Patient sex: M
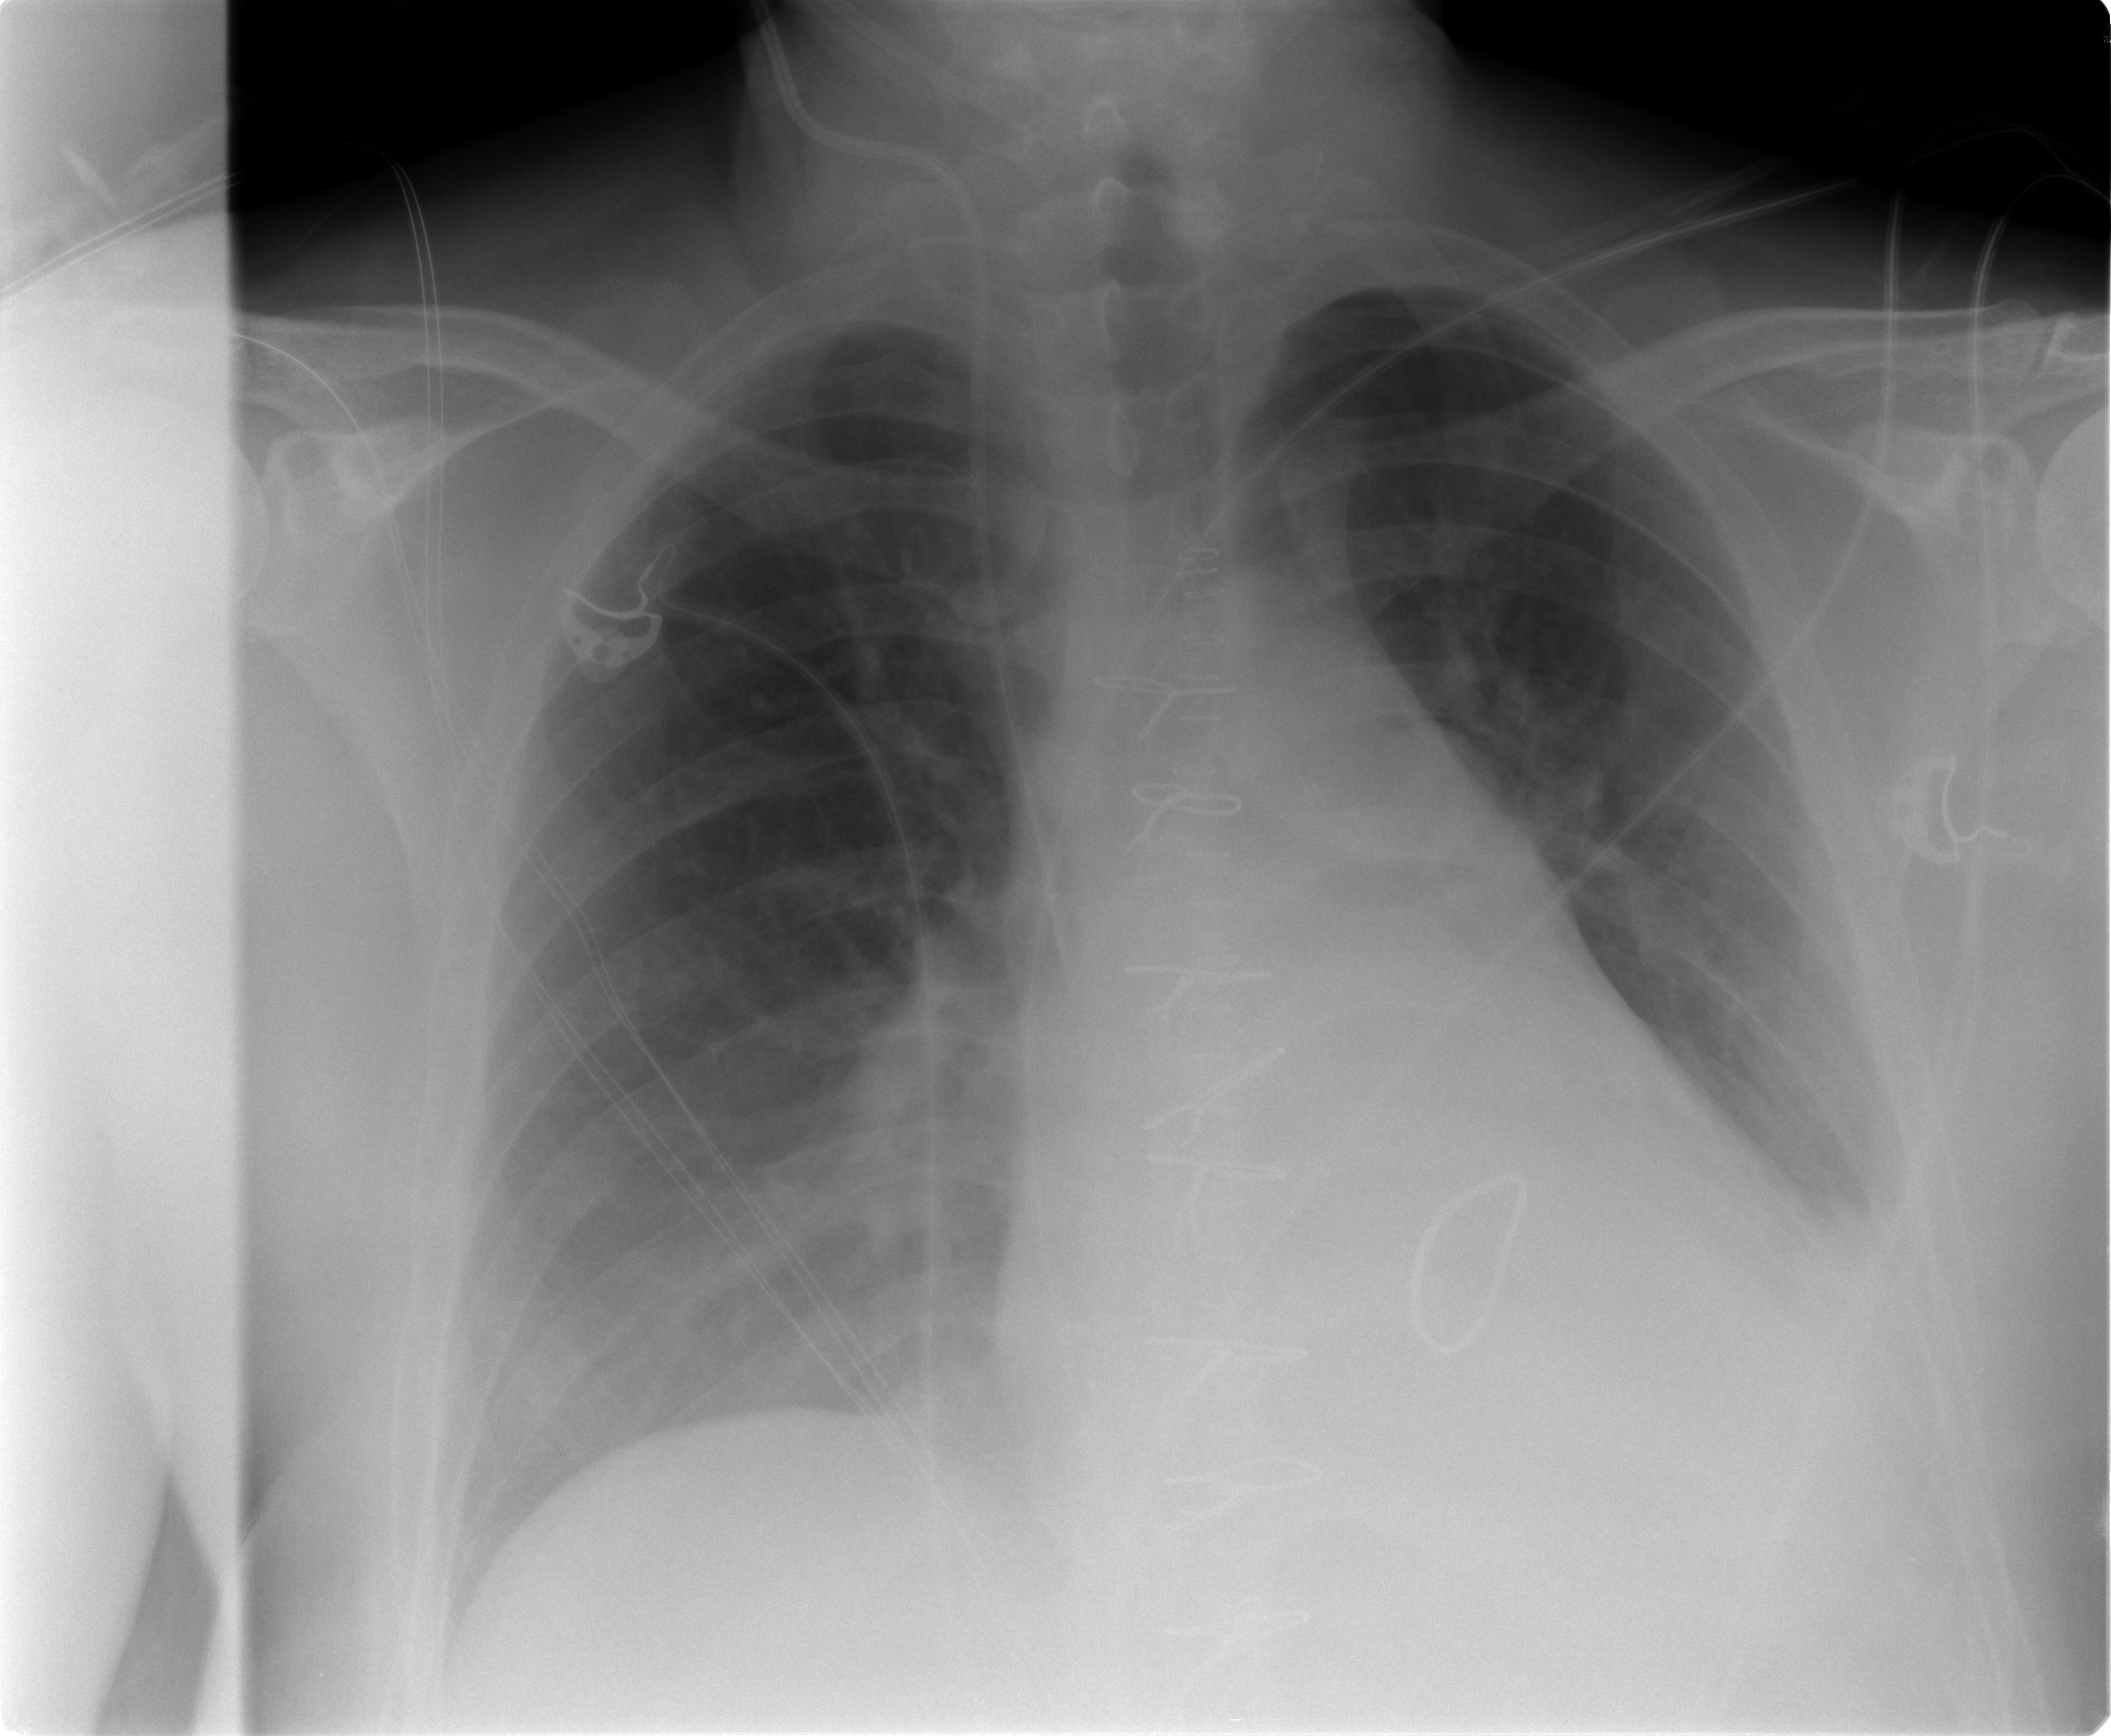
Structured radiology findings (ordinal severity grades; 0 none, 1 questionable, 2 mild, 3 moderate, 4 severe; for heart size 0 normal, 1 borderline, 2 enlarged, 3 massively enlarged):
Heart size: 2
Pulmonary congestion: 2
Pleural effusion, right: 2
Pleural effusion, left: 2
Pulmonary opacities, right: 0
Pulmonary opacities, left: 0
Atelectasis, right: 2
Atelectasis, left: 2